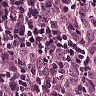
Metastatic tissue present: yes